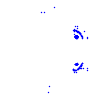
Particle: pion